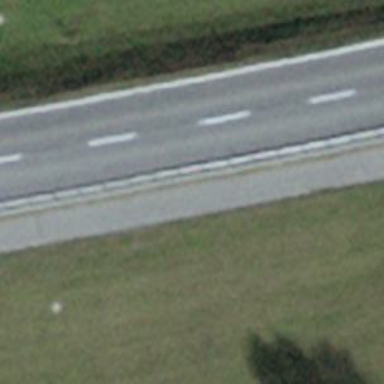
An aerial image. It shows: Asphalt road classified as primary highway.